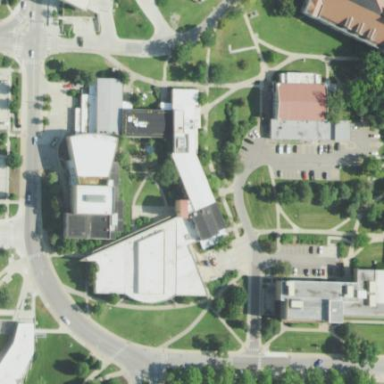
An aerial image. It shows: University building.